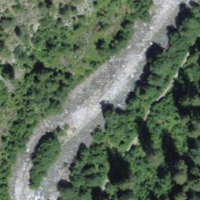
EUNIS habitat code: 45
Species observed at this site:
Berberis vulgaris